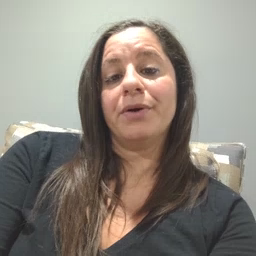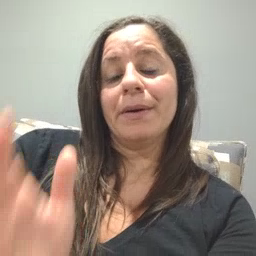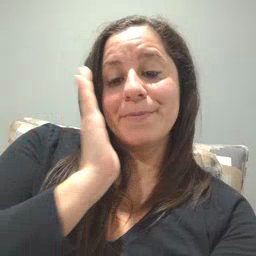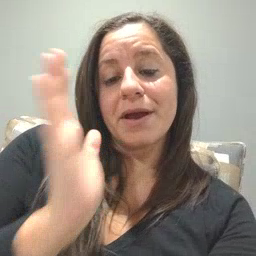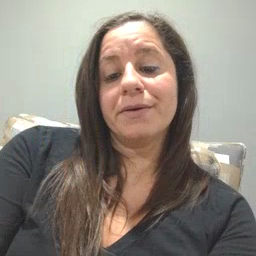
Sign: bed